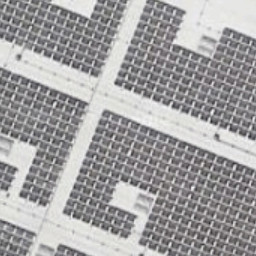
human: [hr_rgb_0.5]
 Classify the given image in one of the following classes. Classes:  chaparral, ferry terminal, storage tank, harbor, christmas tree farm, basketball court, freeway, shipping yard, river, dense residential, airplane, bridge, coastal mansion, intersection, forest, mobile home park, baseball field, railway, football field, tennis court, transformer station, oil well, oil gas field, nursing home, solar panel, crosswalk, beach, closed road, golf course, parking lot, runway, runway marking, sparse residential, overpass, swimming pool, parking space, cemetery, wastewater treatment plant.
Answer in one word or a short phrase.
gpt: solar panel